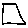
Label: square